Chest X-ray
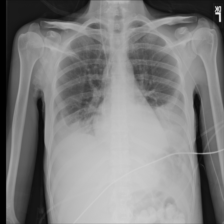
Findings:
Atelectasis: negative
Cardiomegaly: negative
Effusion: negative
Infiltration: negative
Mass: negative
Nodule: negative
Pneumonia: negative
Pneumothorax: negative
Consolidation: negative
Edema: negative
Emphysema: negative
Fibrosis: negative
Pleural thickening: negative
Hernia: negative